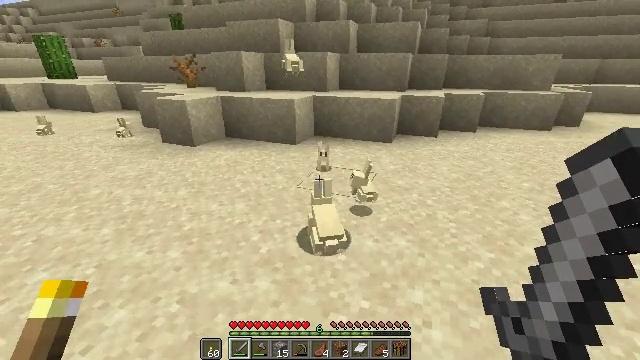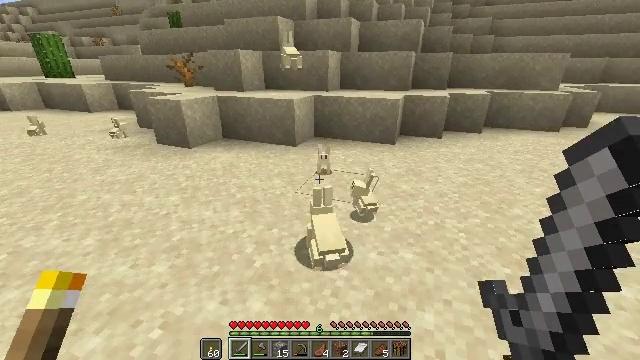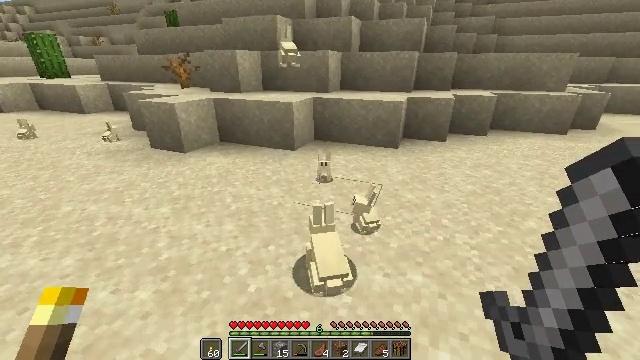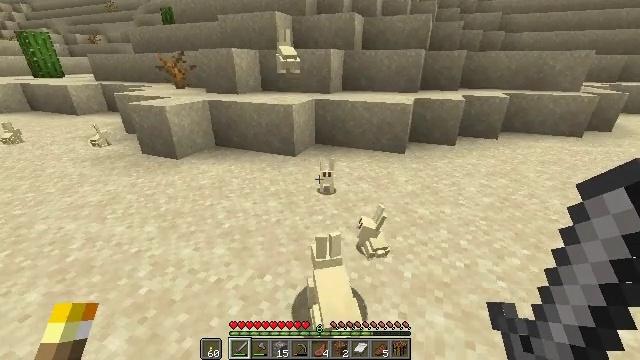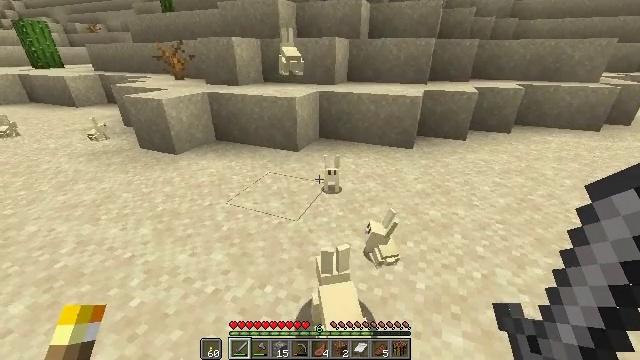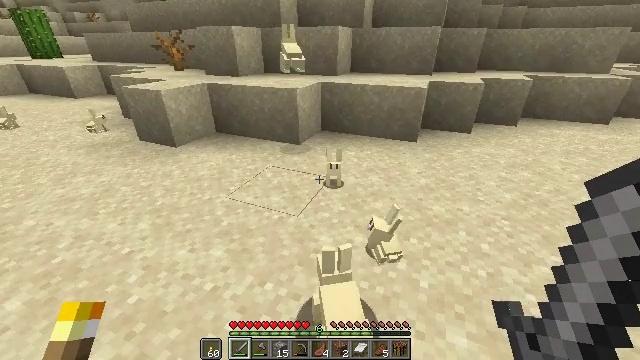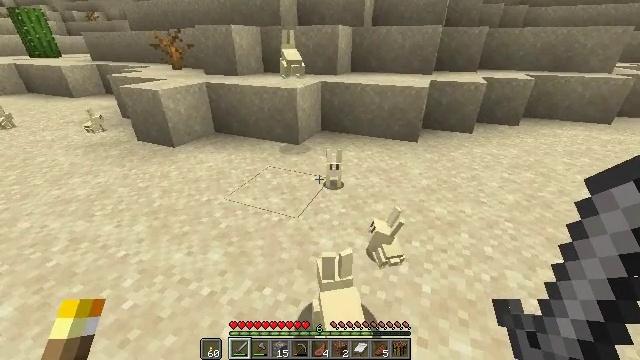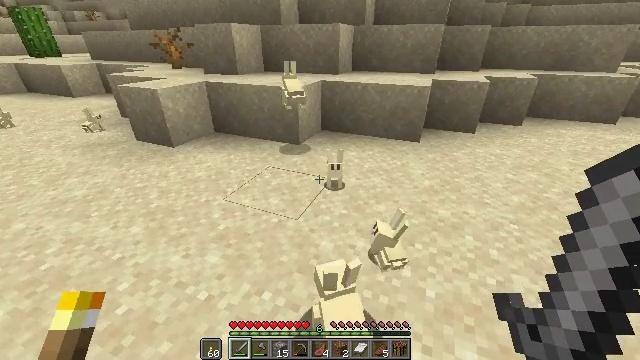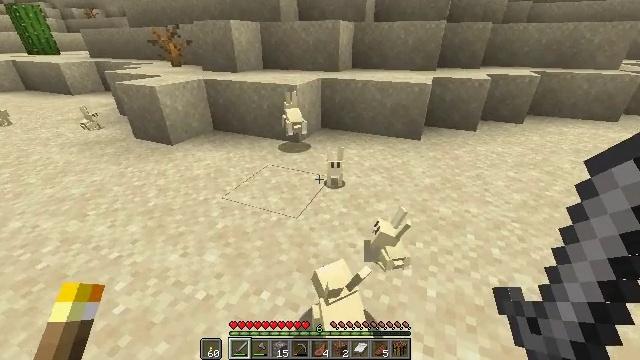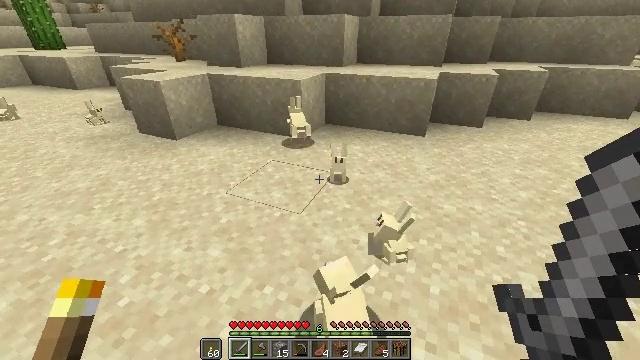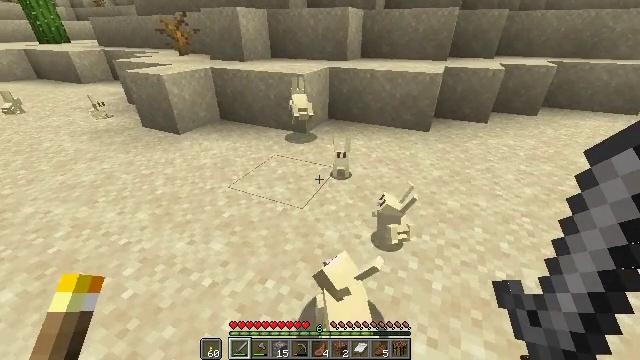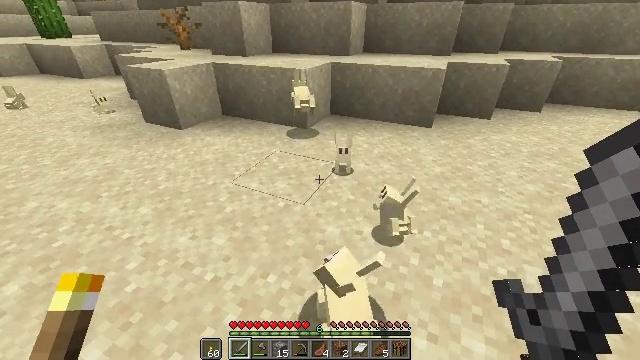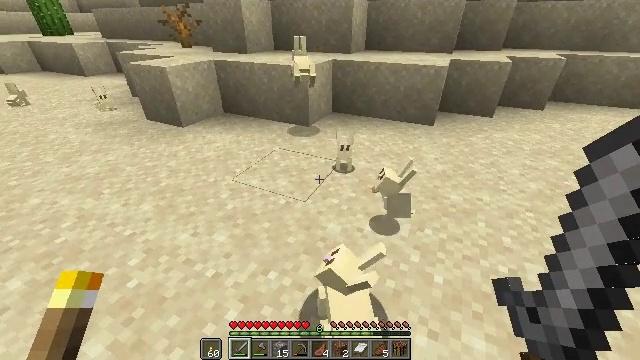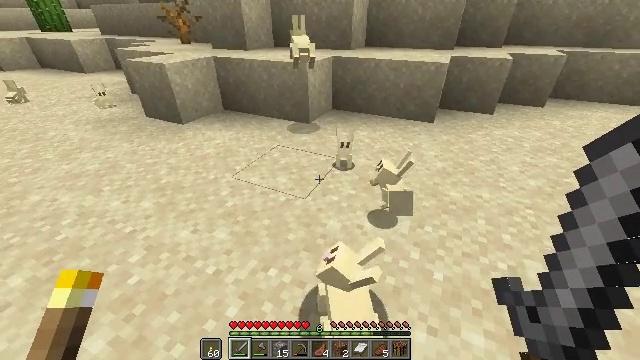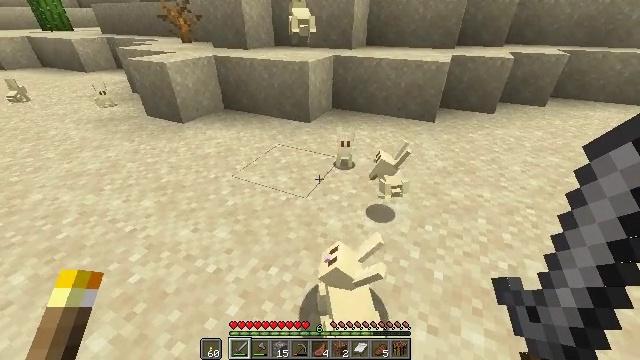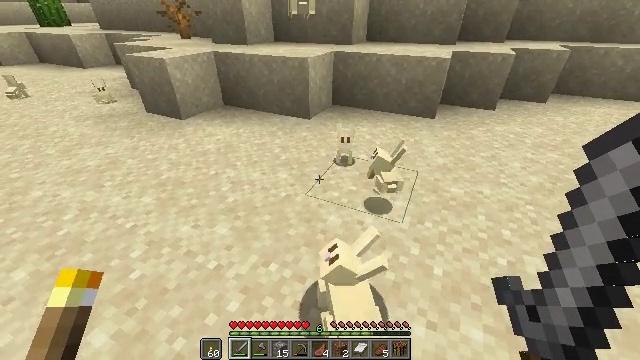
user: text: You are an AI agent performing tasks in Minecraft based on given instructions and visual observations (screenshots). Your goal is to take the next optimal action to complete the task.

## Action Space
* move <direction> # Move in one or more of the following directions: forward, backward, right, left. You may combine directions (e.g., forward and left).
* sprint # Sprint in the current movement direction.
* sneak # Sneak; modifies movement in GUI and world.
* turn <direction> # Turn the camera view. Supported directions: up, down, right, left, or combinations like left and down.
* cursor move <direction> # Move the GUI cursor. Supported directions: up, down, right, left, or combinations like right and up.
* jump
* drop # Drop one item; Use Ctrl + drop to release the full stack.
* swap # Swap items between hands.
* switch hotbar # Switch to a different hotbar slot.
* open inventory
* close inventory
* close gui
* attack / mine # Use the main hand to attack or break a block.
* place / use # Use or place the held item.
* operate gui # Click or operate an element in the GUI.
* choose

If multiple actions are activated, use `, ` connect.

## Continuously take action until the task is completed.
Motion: motion action
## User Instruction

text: Kill the rabbit.
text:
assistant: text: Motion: move forward
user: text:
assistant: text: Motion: move forward
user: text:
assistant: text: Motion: move forward
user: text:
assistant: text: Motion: move forward, turn down
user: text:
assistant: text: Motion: turn down
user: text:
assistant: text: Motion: no_op
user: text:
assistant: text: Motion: no_op
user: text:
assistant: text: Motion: no_op
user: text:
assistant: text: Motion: no_op
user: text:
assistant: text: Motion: turn down
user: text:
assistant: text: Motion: no_op
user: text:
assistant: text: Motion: no_op
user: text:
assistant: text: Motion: no_op
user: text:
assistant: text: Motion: no_op
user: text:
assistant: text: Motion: no_op
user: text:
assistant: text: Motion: no_op
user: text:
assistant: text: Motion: no_op
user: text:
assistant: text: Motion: turn down
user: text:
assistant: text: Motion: turn down
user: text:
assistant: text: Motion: turn down
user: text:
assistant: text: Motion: turn down
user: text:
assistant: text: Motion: no_op
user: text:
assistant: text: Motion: no_op
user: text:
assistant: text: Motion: no_op
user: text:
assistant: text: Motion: no_op
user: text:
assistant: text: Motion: turn right and down
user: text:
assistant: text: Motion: no_op
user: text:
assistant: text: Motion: no_op
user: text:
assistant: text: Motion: no_op
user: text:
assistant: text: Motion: no_op